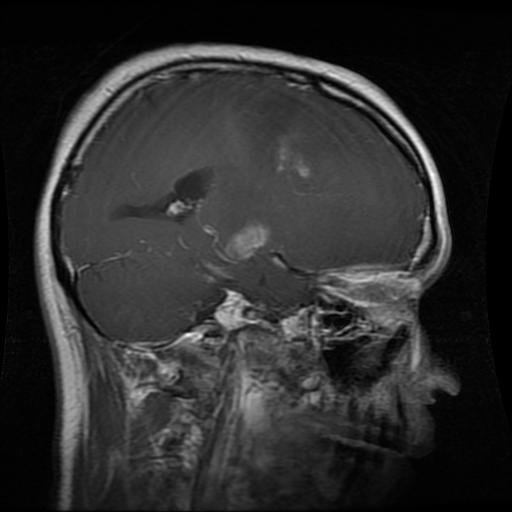
Label: glioma